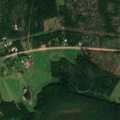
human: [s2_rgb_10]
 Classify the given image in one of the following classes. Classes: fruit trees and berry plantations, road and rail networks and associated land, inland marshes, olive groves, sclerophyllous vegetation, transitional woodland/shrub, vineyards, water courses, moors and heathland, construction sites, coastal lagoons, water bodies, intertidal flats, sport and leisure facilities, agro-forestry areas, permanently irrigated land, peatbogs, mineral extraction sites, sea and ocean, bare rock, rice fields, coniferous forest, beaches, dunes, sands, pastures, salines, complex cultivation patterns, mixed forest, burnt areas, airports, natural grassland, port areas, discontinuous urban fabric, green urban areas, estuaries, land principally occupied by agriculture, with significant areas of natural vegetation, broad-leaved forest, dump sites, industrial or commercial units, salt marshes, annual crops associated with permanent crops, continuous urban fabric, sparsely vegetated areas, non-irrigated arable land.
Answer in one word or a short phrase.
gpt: non-irrigated arable land, coniferous forest, mixed forest, transitional woodland/shrub